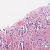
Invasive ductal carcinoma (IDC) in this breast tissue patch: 1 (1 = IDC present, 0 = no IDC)